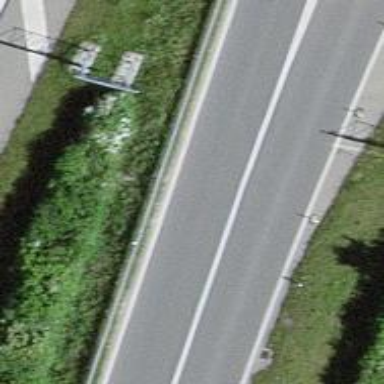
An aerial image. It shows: Trunk link road with asphalt surface.